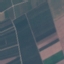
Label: PermanentCrop